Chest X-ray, AP view. Patient: 45 years old, sex F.
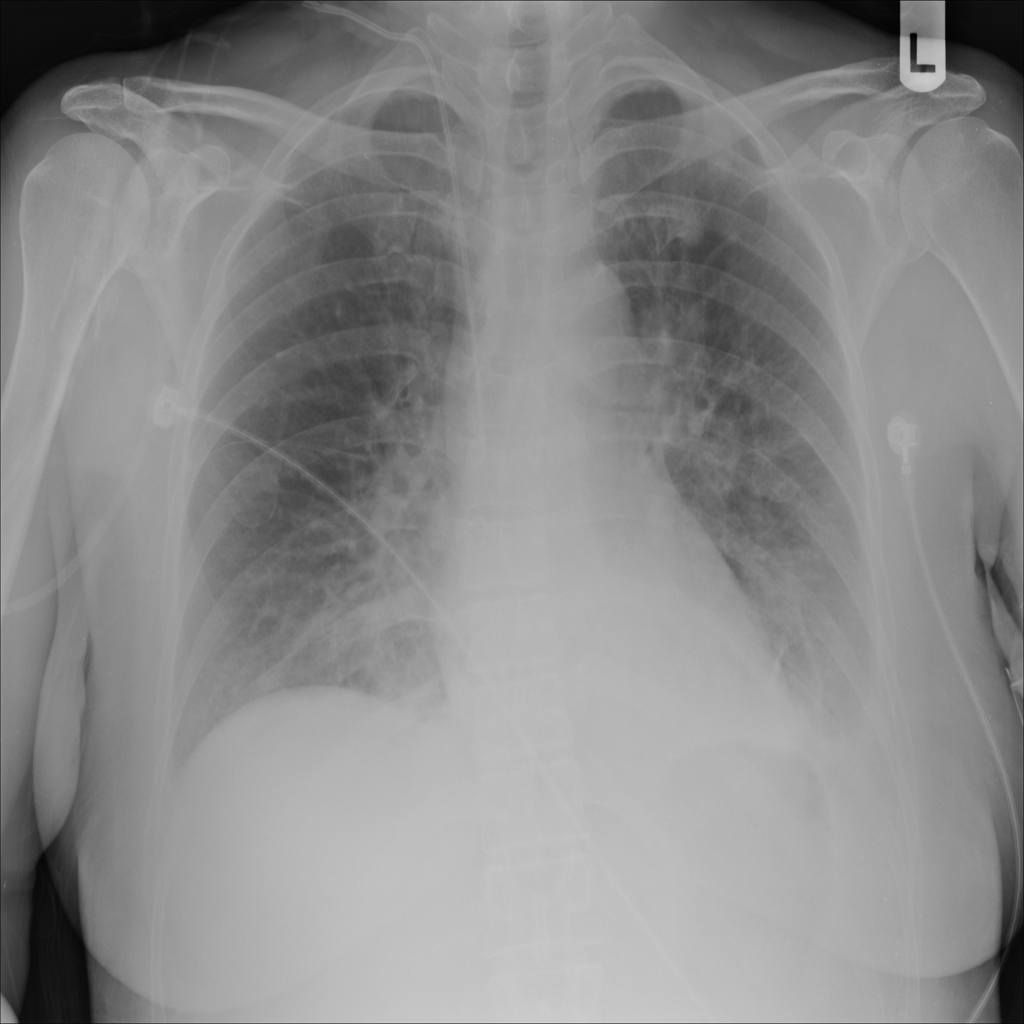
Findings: Consolidation